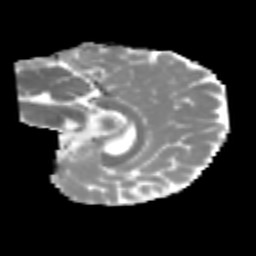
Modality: MD
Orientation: sagittal
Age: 7
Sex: male
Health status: healthy